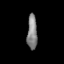
Tissue: prostate
Cell type: T cells
Senescence score: 0.6839
Nuclear area (px): 341
Mean DAPI intensity: 131.39